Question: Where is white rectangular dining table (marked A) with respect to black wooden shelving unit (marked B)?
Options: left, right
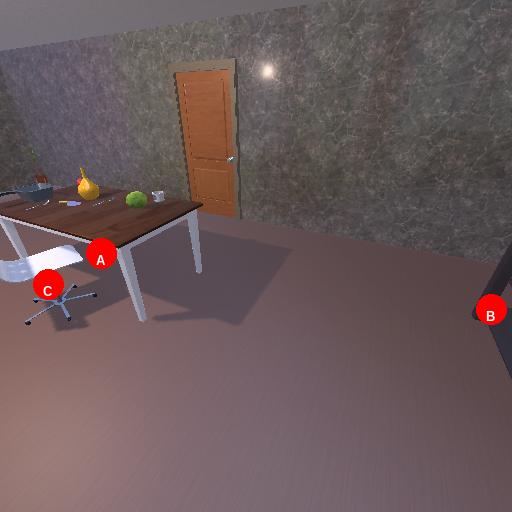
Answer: left